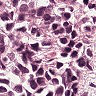
Metastatic tissue present: yes